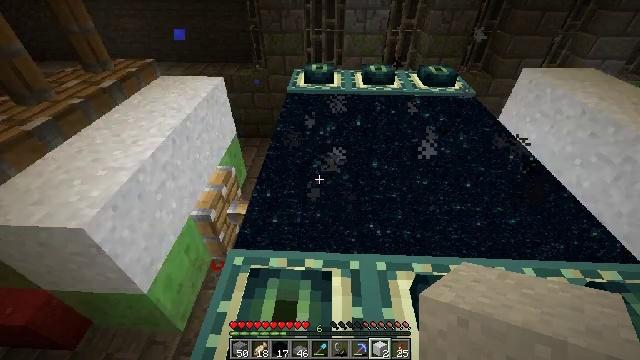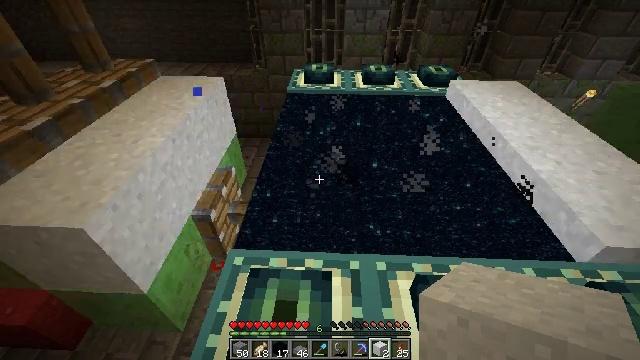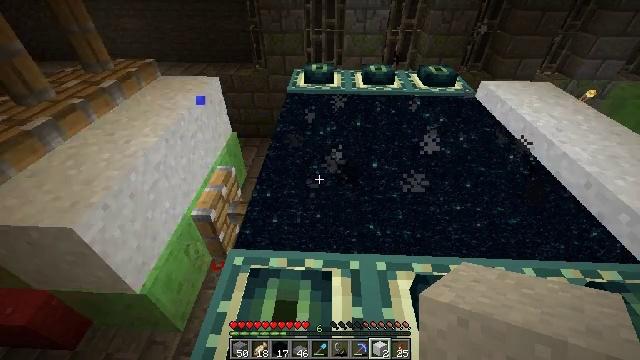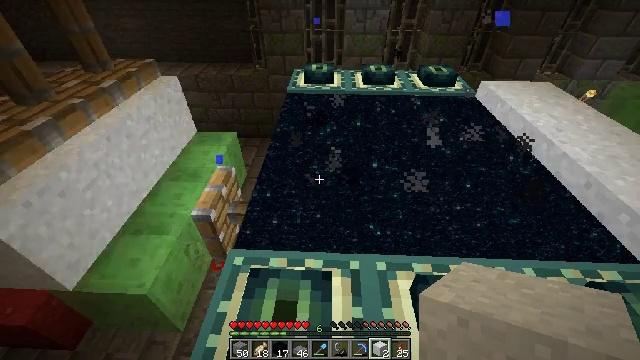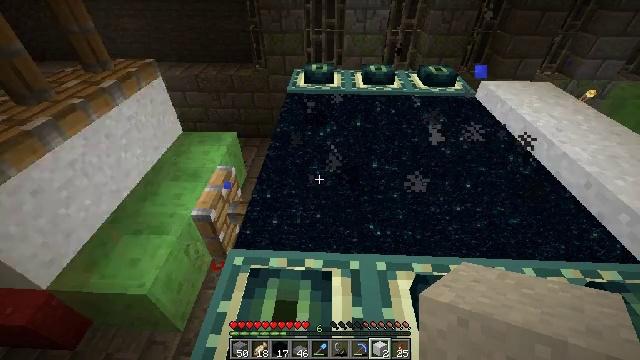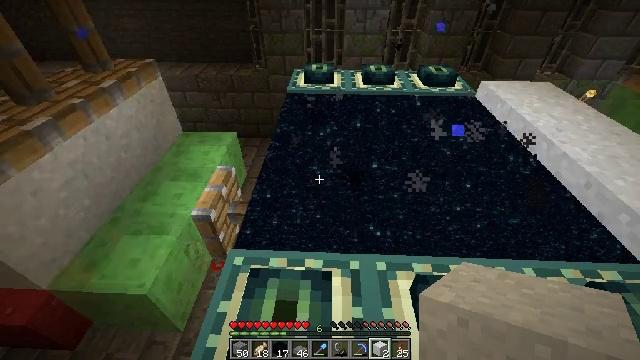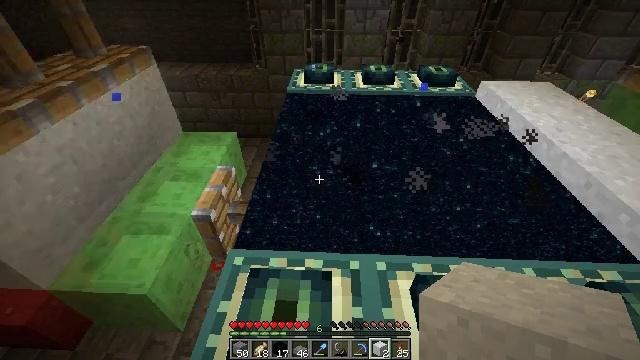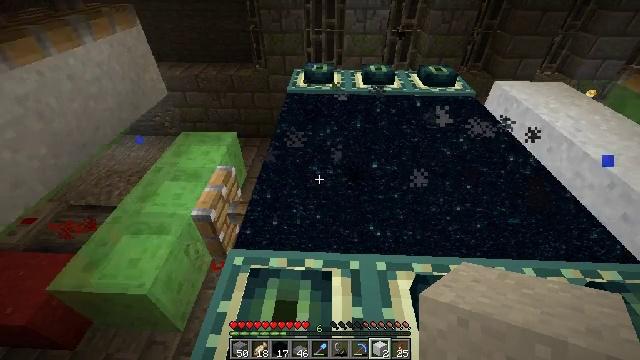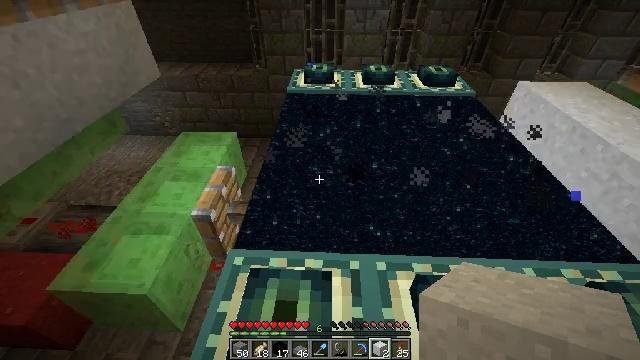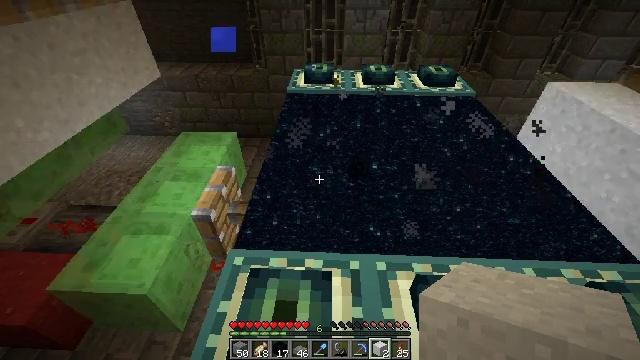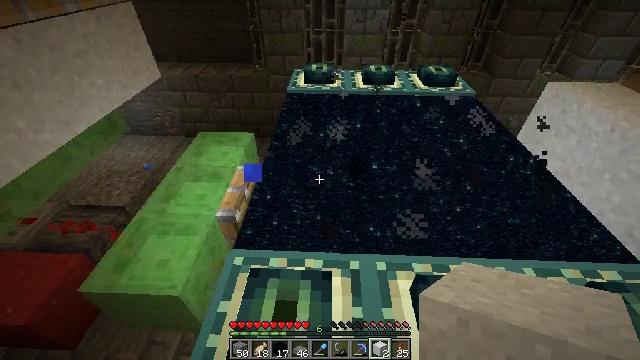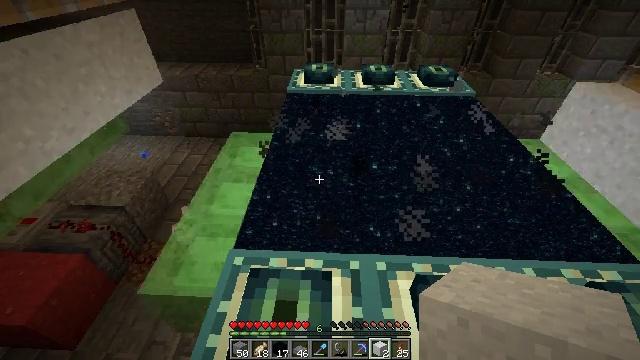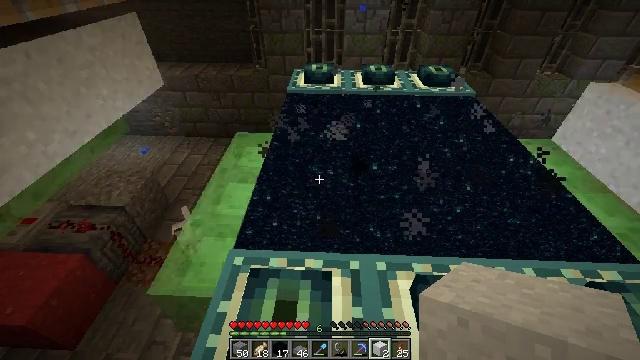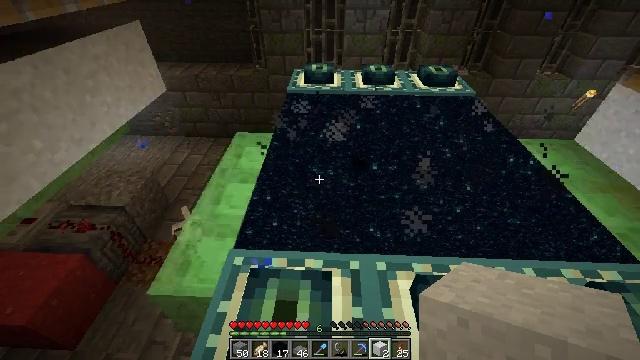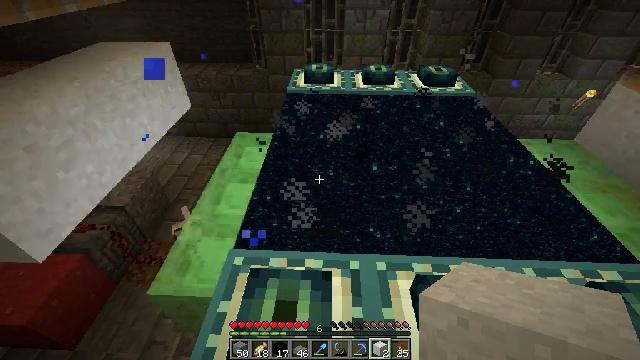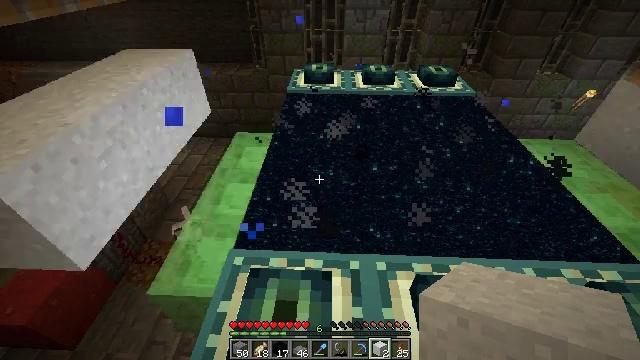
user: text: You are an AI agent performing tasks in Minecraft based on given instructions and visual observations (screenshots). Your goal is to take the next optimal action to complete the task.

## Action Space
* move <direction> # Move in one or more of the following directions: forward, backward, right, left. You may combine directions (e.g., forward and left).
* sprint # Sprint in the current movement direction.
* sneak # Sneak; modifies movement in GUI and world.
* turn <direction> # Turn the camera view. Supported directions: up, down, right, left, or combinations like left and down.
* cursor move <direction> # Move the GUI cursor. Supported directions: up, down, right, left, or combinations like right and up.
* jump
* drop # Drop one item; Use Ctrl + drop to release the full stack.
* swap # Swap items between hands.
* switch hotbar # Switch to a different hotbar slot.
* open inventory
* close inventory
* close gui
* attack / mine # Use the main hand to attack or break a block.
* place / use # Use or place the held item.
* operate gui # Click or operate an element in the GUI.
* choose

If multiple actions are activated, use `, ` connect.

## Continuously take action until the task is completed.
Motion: motion action
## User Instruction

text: Break the white concrete powder block.
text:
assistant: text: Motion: no_op
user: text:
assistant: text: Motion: no_op
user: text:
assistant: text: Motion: no_op
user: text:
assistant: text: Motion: no_op
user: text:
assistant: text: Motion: no_op
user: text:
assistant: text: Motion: no_op
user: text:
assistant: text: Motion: no_op
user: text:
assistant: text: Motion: no_op
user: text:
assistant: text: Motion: no_op
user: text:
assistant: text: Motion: no_op
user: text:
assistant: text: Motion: no_op
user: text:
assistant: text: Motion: no_op
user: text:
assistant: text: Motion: no_op
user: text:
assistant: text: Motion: no_op
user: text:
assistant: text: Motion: no_op
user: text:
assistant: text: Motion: no_op
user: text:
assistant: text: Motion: no_op
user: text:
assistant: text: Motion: no_op
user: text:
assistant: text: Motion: no_op
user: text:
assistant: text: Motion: no_op
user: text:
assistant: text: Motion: no_op
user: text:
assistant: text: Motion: no_op
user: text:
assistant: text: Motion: no_op
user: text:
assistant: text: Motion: no_op
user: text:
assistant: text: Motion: no_op
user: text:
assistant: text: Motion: no_op
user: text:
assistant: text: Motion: no_op
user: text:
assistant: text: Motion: no_op
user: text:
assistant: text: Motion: no_op
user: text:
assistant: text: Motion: no_op